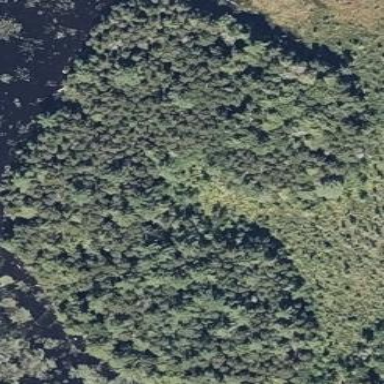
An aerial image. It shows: Forest with mixture of leaf types and cycles.